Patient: sex M, age 54
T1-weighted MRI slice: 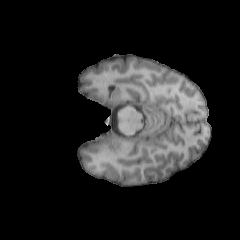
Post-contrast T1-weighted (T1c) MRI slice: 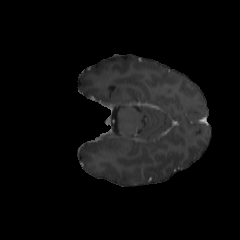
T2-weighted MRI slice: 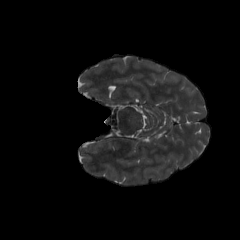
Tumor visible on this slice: no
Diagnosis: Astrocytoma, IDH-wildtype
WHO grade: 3